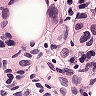
Metastatic tissue present: yes